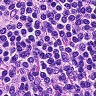
Metastatic tissue present: no